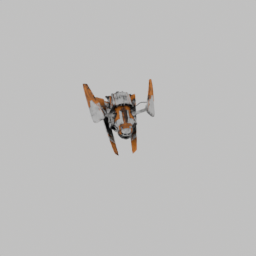
Label: mechanical